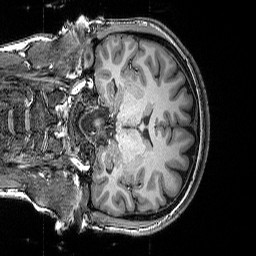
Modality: T1w
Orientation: coronal
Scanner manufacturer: siemens
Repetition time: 2.25 s
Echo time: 0.00418 s